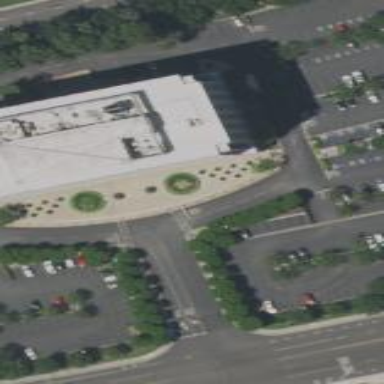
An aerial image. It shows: Commercial building.